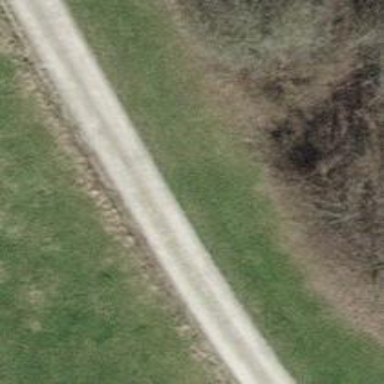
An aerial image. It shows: Service road with gravel surface and grade 2 track type.